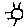
Label: sun